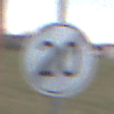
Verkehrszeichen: EndeGeschwindigkeit20
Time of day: MorningAfternoon
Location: Outdoor (Suburban)
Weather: Overcast
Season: NotSpecified
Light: Natural